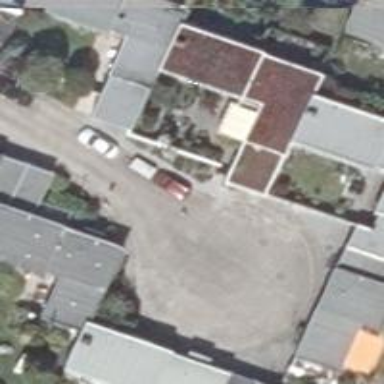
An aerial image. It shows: Residential road with concrete surface.